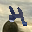
Label: 4